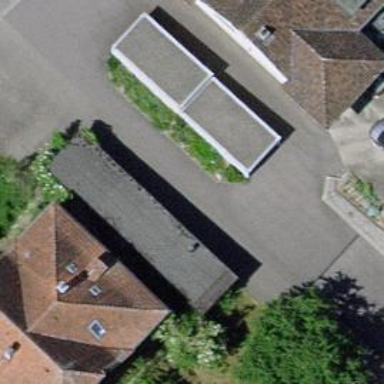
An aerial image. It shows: Shed building.